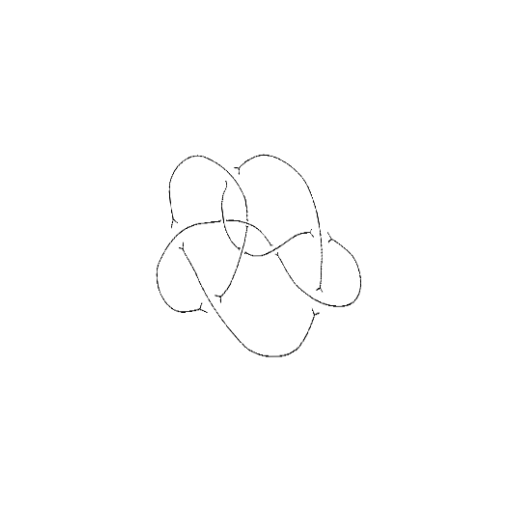
Crossing number: 9